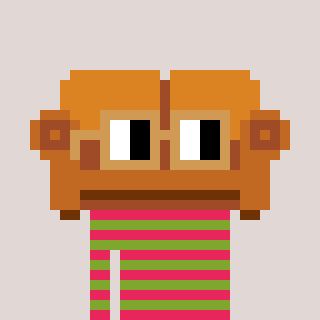
a pixel art character with square brown glasses, a couch-shaped head and a slimegreen-colored body on a warm background